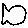
Label: fish